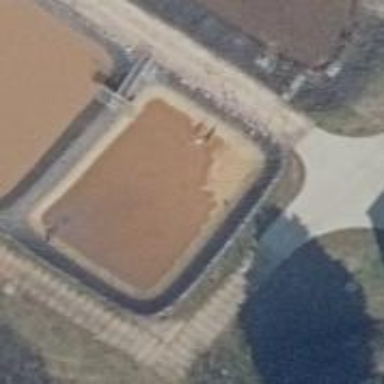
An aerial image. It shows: Body of wastewater.